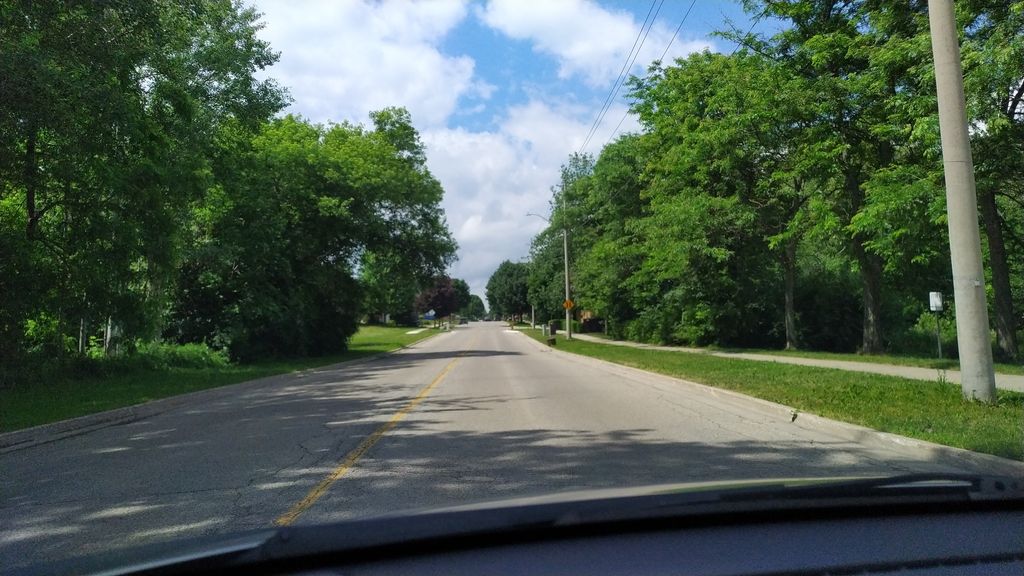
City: kitchener-waterloo